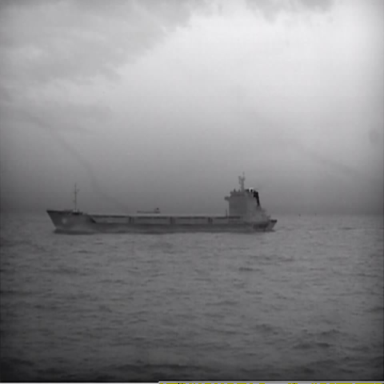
There is a liner in the infrared image.